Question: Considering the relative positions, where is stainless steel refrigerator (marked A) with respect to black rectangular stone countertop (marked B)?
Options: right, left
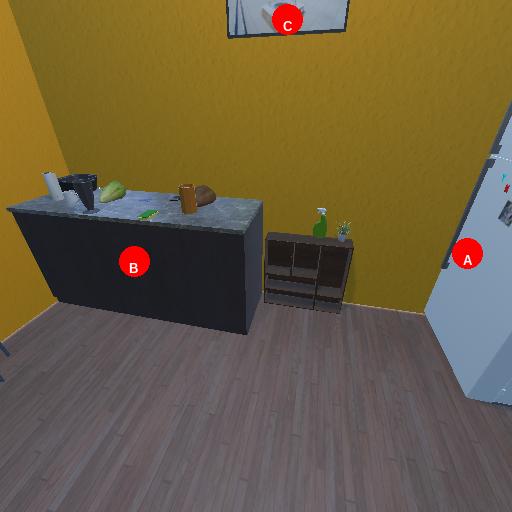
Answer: right